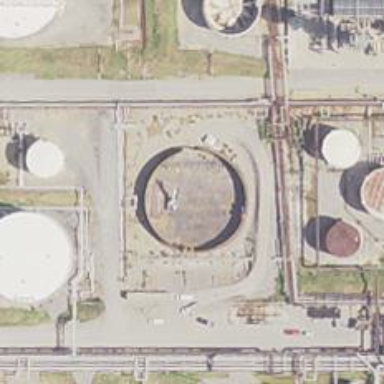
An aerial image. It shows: Storage tank with man-made structure.